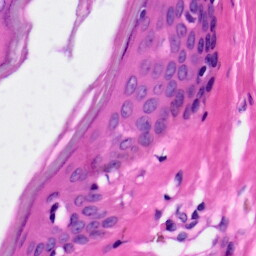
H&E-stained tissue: Skin